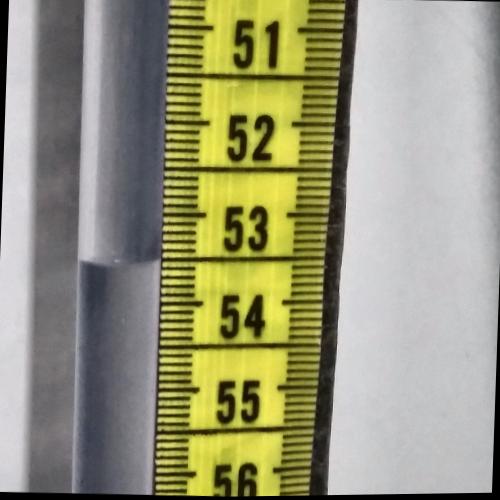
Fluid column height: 53.5 cm